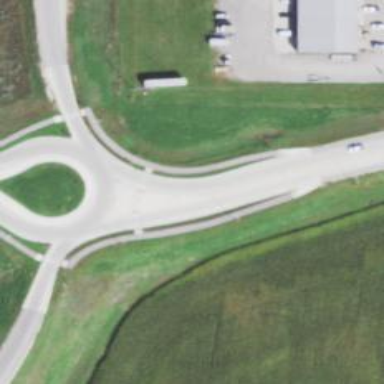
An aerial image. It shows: Tertiary road with cycle track alongside it.